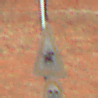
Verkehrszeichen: ReiterLinks
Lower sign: Geschwindigkeit80
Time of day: MorningAfternoon
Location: Outdoor (Suburban)
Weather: PartlyCloudy
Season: NotSpecified
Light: Natural